Interaction volume radius: 5 \u00c5
Interaction volume height: 10 \u00c5
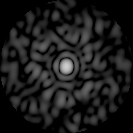
Disorder parameter: 0.8573